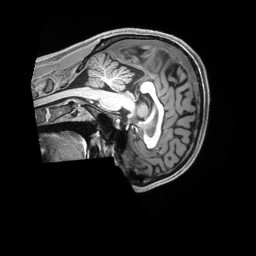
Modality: T1w
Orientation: sagittal
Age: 25
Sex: male
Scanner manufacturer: siemens
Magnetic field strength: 3 T
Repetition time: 2.3 s
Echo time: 0.00229 s